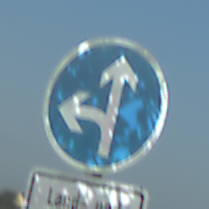
Verkehrszeichen: VorgeschriebeneFahrtrichtungGeradeausOderLinks
Zusatzzeichen unten: BesondereFahrzeugeUndTransportgueter8
Umgebung: Outdoor, Nature
Tageszeit: MorningAfternoon
Wetter: Clear
Licht: Natural
Jahreszeit: NotSpecified
Kontrast: HighContrast